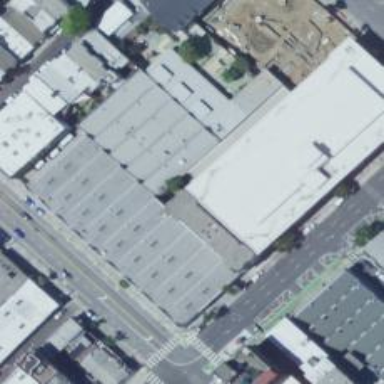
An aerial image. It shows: Building that houses car shop.